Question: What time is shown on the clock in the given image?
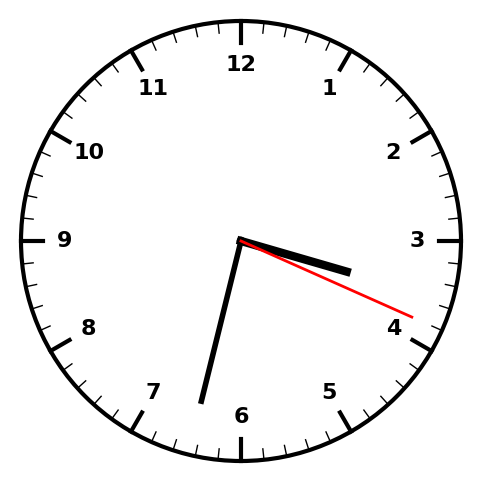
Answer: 03:32:19